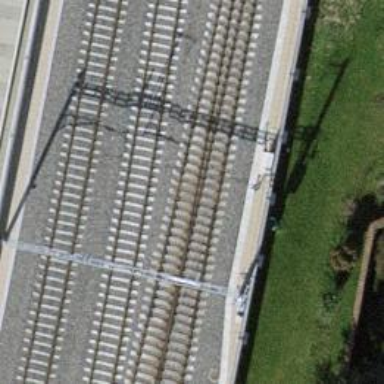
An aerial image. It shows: Single-track electrified railway with contact line.